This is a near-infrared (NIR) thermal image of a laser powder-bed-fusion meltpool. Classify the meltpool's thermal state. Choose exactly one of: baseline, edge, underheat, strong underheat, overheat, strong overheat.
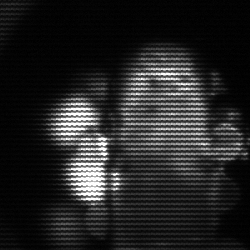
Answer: strong underheat